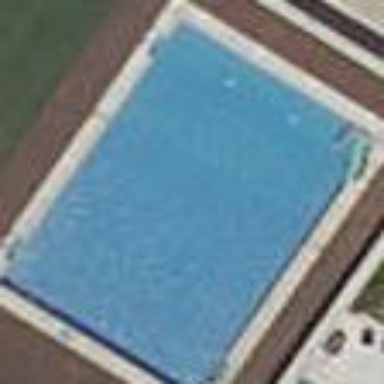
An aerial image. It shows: Swimming pool located in leisure land.